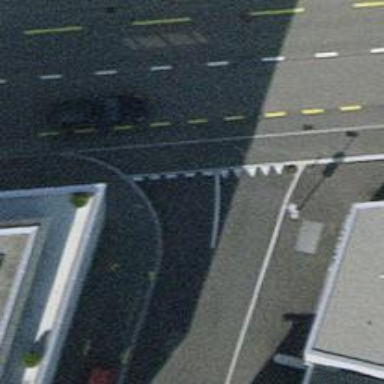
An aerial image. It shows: Road with "give way" sign.